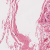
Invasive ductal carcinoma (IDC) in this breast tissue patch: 0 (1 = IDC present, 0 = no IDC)